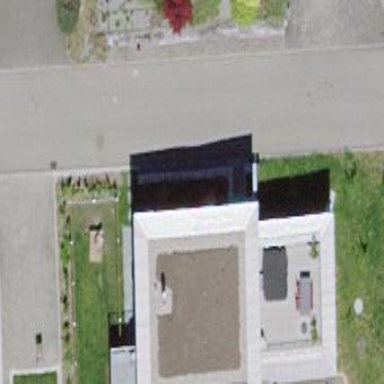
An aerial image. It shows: Detached building.